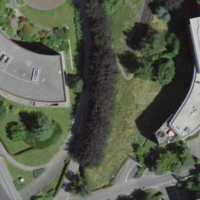
EUNIS habitat code: 55
Species observed at this site:
Fagus sylvatica